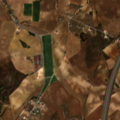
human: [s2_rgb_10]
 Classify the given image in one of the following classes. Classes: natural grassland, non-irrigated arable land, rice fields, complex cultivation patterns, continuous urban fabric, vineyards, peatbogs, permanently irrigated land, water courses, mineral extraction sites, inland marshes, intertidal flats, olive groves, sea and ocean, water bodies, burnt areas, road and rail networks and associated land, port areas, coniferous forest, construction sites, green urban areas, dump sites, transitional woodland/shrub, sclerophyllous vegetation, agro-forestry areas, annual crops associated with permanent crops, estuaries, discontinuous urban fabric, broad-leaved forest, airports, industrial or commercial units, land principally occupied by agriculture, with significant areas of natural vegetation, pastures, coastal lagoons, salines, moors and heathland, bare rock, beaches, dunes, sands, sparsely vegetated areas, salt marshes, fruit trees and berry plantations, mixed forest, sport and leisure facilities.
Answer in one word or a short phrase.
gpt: non-irrigated arable land, complex cultivation patterns